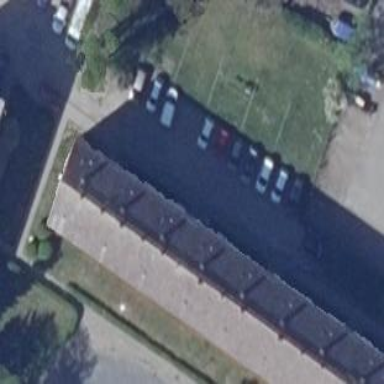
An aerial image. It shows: Parking area with surface.